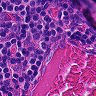
Metastatic tissue present: no